Question: I have this code that shows some build info in an About box:
'''
private void frmAbout_Load(object sender, EventArgs e)
{
Version versionInfo =
Assembly.GetExecutingAssembly().GetName().Version;
lblVersion.Text = String.Format("Version {0}.{1}",
versionInfo.Major.ToString(), versionInfo.Minor.ToString());
String versionStr = String.Format("{0}.{1}.{2}.{3}",
versionInfo.Major.ToString(), versionInfo.Minor.ToString(),
versionInfo.Build.ToString(), versionInfo.Revision.ToString());
lblBuild.Text = String.Format("Build {0}", versionStr);
DateTime startDate = new DateTime(2000, 1, 1); // The date from
whence the Build number is incremented (each day, not each
build; see http://stackoverflow.com/questions/27557023/how-can-
i-get-the-build-number-of-a-visual-studio-project-to-increment)
int diffDays = versionInfo.Build;
DateTime computedDate = startDate.AddDays(diffDays);
lblLastBuilt.Text += computedDate.ToLongDateString();
}
'''
It appears like this today:

The "problem" is that screen real estate is limited, and dates such as "February 04, 2015" look geekish to me (I prefer "February 4, 2015").
I could kludgily brute-force the string returned from ToLongDateString() like so:
'''
String lds = computedDate.ToLongDateString();
lds = // find leading 0 in date and strip it out or replace it with an empty string
lblLastBuilt += lds;
'''
(I'm using "+=" because lblLastBuilt is set to "Last built " at design-time.
So: is there a less brute-forcish way to prevent leading 0s from appearing in the "day of month" portion of the date string?
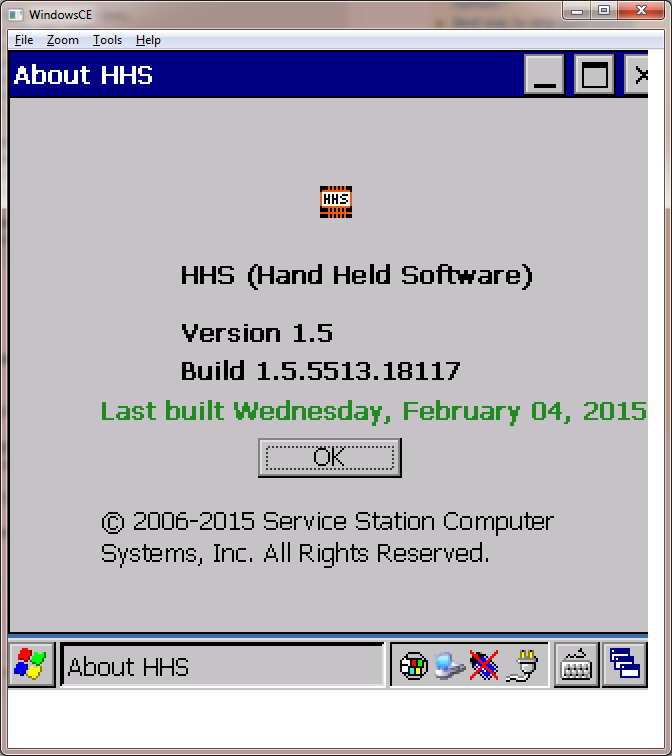
Answer: Use a custom format. '(MMMM d, yyyy)'
'''
String lds = computedDate.ToString("MMMM d, yyyy", CultureInfo.InvariantCulture);
'''
single 'd' would give you a single or double digit day part. If the day part is below 10, then you will get only a single digit instead of leading '0', for others you will get both digits.
See: <URL>
> I prefer "February 4, 2015"
EDIT: I missed the part for day of week, I am not sure whether you need that or not but if you have to then you can add 'dddd' in the custom format like:
'''
dddd, MMMM d, yyyy
'''